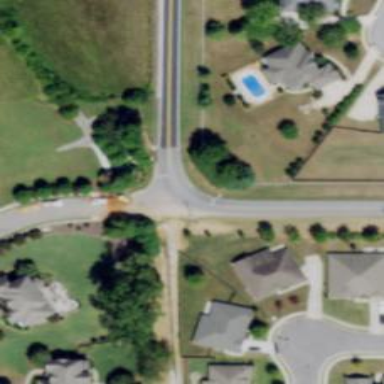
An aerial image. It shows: Road with stop sign.